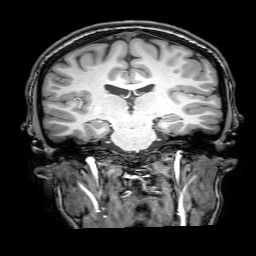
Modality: T1w
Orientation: sagittal
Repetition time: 0.00828 s
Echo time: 0.00388 s